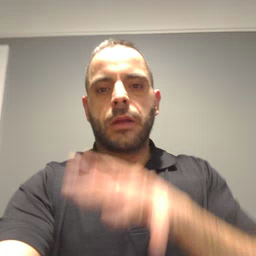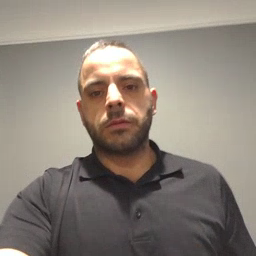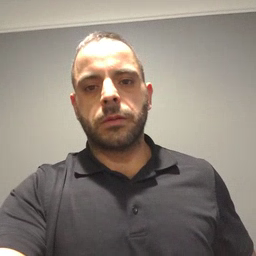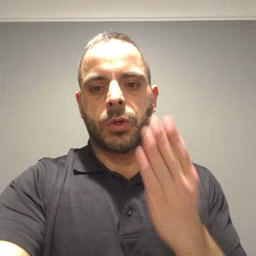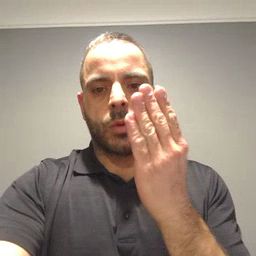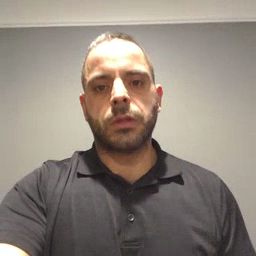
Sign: blue